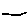
Label: line